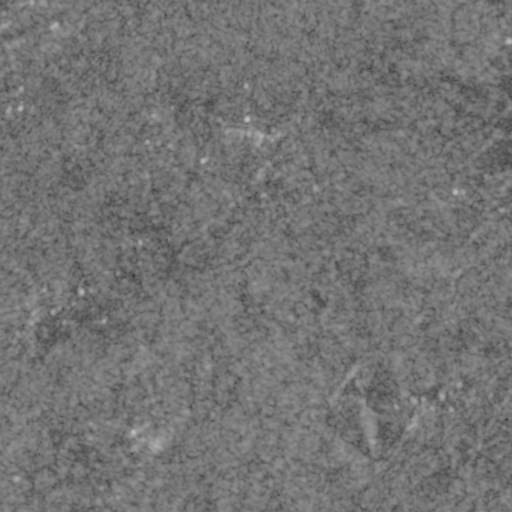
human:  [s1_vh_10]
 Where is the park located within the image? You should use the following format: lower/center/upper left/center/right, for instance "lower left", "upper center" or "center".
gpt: The park is located in the lower left of the image.
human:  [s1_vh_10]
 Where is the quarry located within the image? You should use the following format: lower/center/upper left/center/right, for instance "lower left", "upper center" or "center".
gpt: The quarry is located in the lower right of the image.
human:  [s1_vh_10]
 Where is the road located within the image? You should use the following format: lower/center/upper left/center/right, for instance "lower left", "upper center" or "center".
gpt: There is no road in the image.

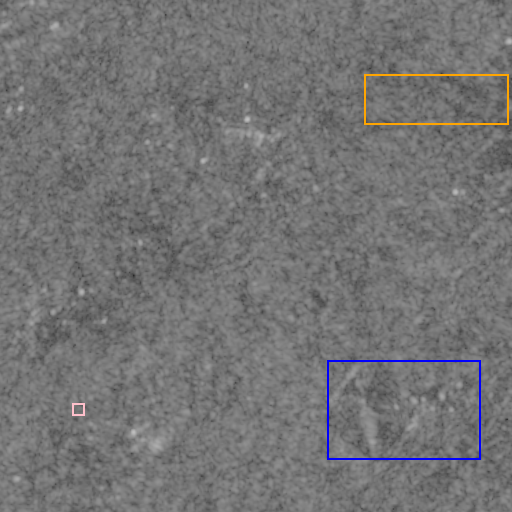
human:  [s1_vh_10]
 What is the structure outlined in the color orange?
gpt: The structure outlined in orange is a crop field.
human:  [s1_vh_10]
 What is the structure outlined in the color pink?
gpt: The structure outlined in pink is a park.
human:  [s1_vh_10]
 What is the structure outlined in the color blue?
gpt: The structure outlined in blue is a quarry.
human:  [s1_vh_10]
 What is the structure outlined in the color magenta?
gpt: There is no magenta outline.